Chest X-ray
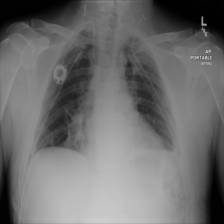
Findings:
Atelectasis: negative
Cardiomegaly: negative
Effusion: negative
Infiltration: negative
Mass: negative
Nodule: negative
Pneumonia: negative
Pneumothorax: negative
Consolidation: negative
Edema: negative
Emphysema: negative
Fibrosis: negative
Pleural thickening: negative
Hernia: negative